Question: I don't know why this is happening, but after I installed an outside look and feel plugin for netbeans 7.4, when I try and open a project, all the file names are cut off. So I changed it back to a system look and feel and still getting the same result. Maybe It has nothing to do with the plugin. I have no clue.

If you've ran into this problem and have a possible fix, can you please explain the steps.
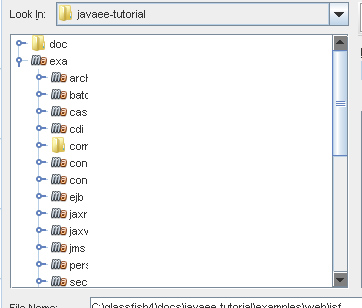
Answer: Have a look <URL>, if it is your case. It also contains steps to workaround it:
open Tools | Plugins -> Installed -> check 'Show details' -> select 'Dark Nimbus Theme' -> Uninstall